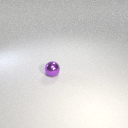
small purple metal sphere